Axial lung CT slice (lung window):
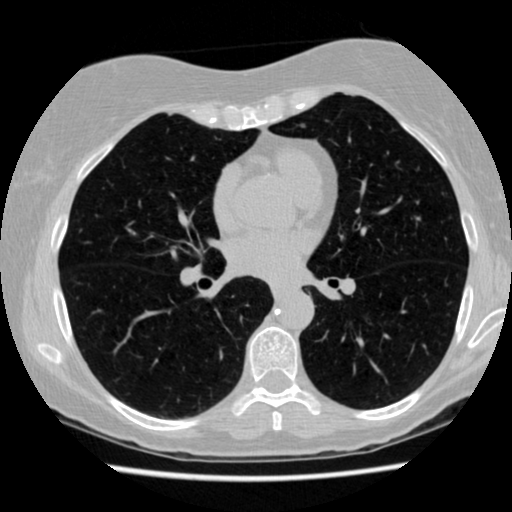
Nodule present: no